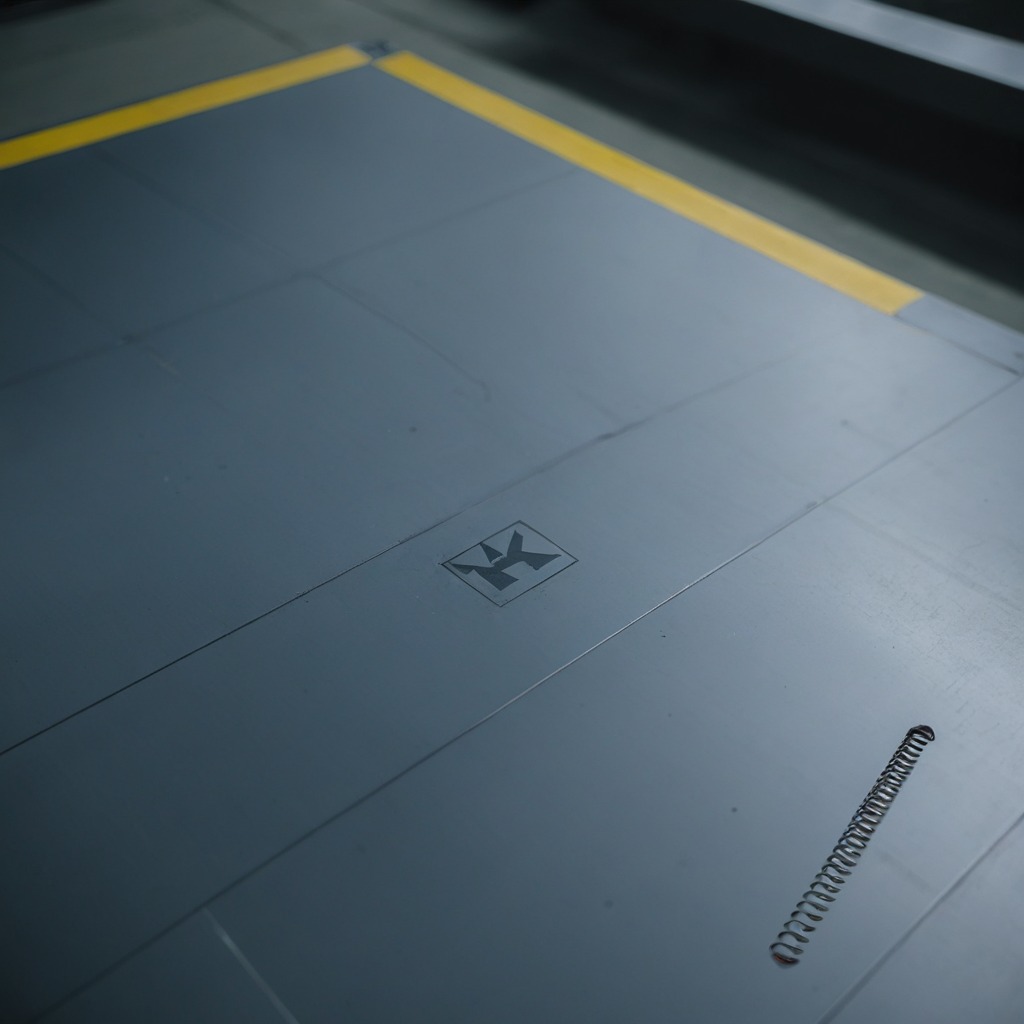
A coiled metal spring lies on the toolbox surface in an airplane hangar workshop.